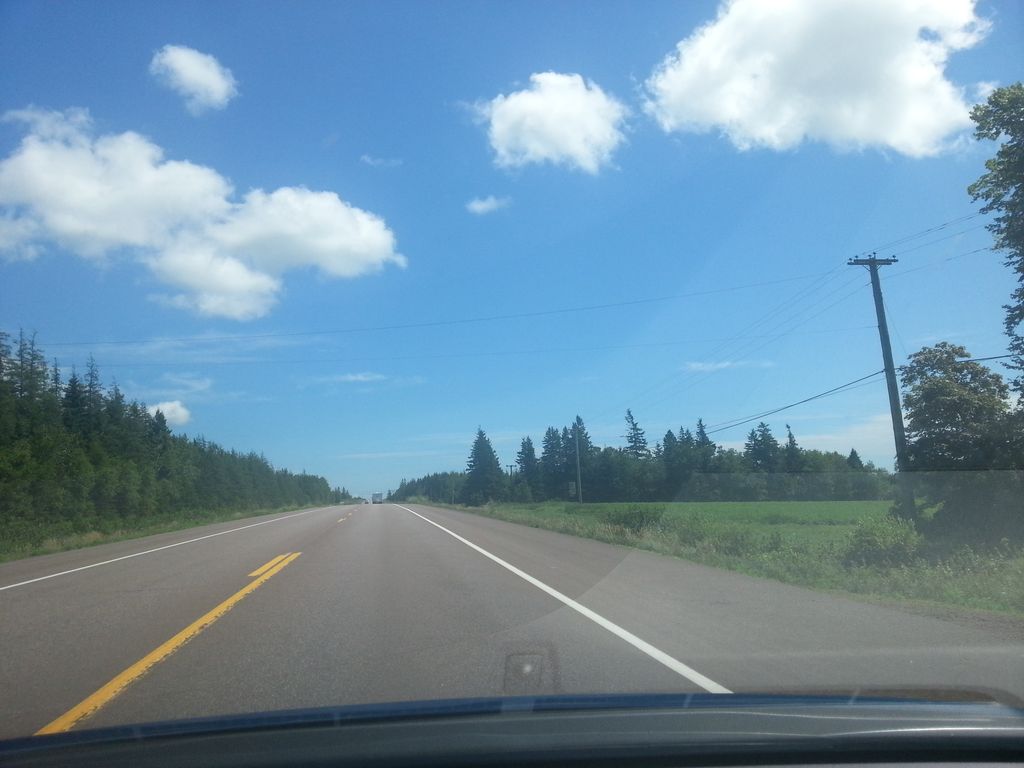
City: charlottetown